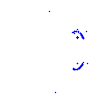
Particle: proton